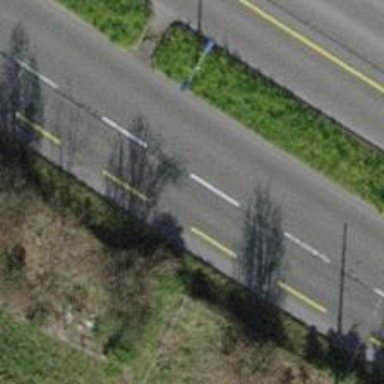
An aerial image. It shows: Secondary road with asphalt surface and trolley wire.